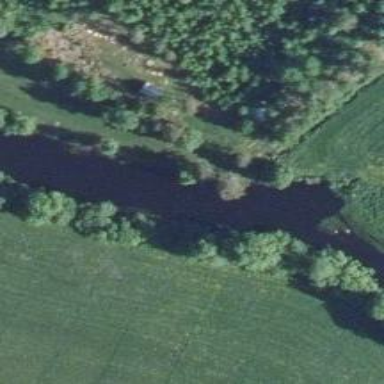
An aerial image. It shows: Beautiful river scene.